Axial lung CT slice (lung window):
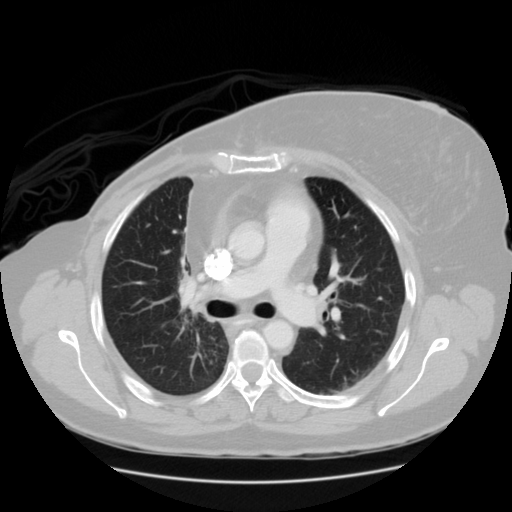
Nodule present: no